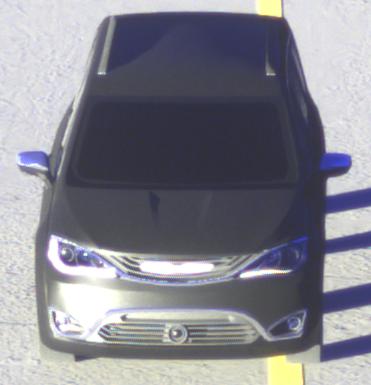
Make: Chrysler
Model: Pacifica
Detailed model: -
Model produced from: 2016
Model produced until: 2020
Doors: 5
Color: black
Road condition: dry road
Daytime: sunrise or sunset
Contrast: high contrast